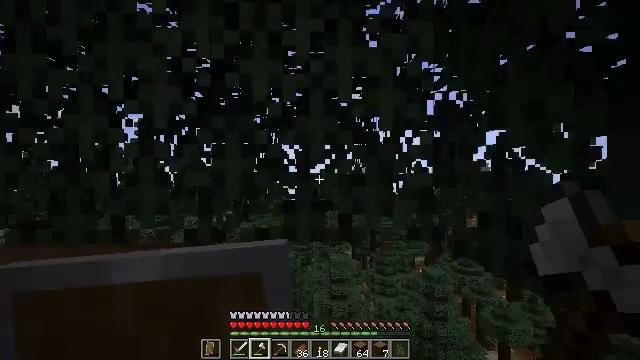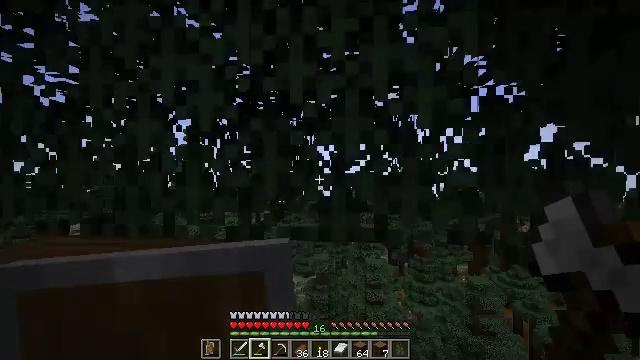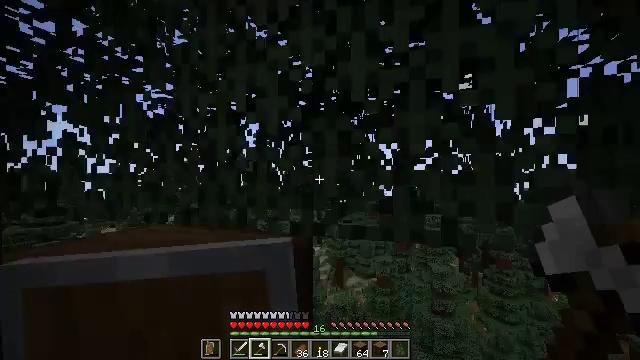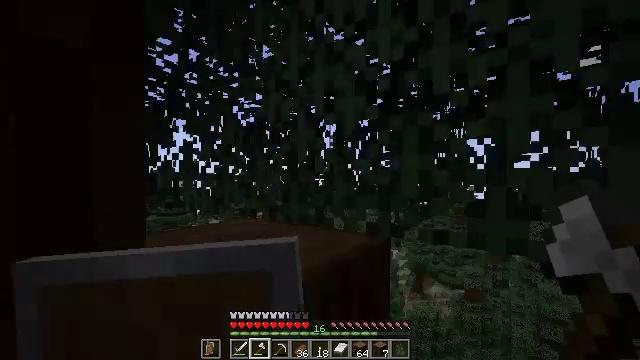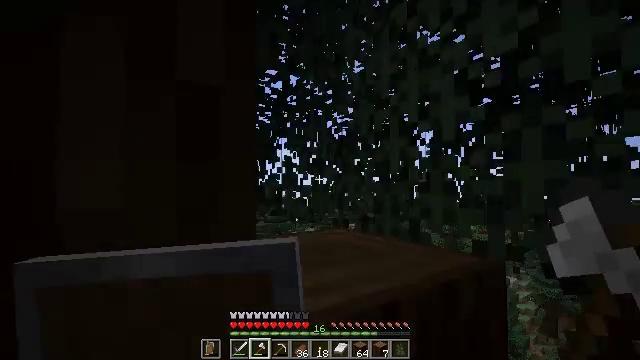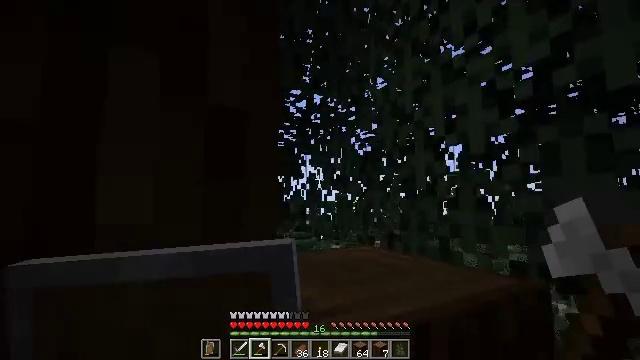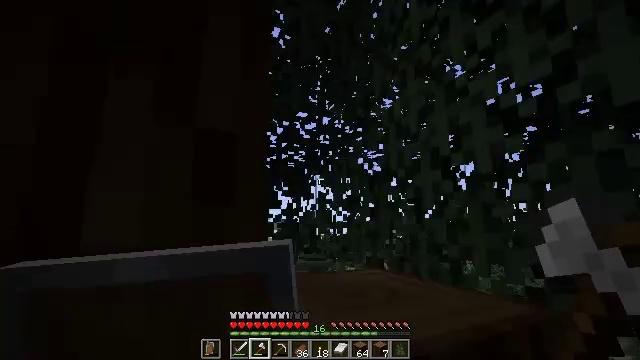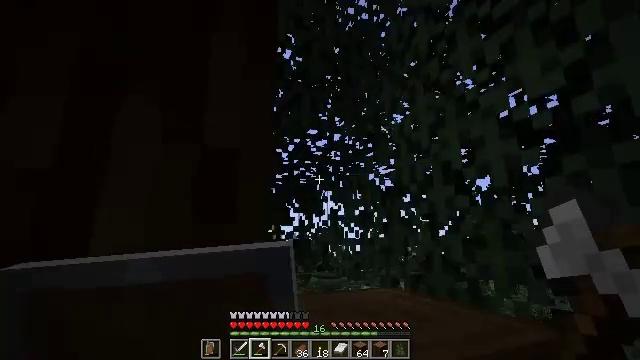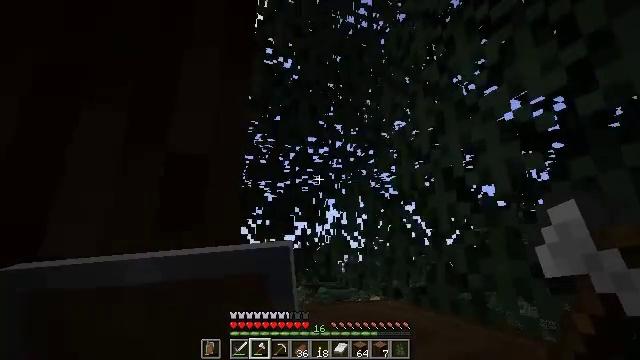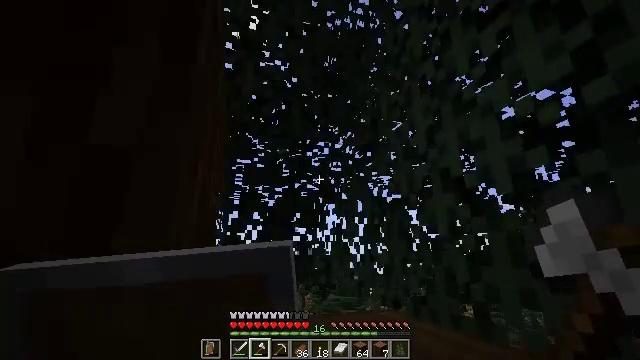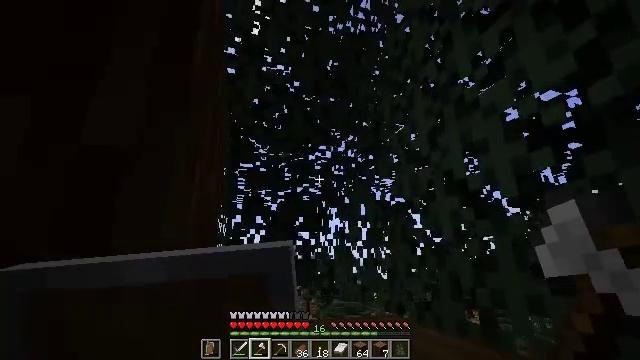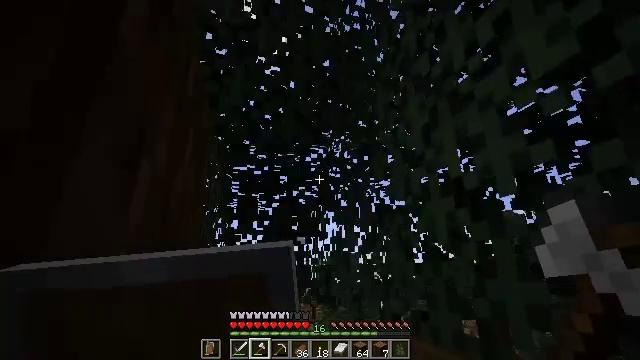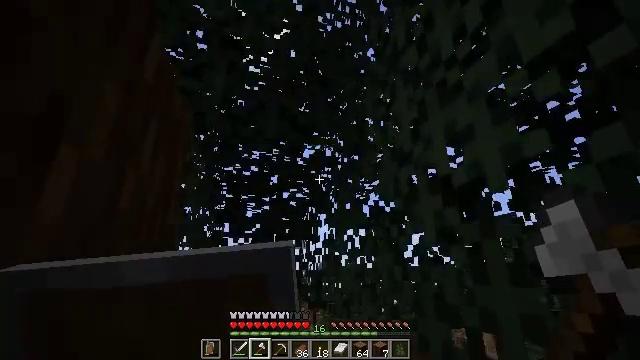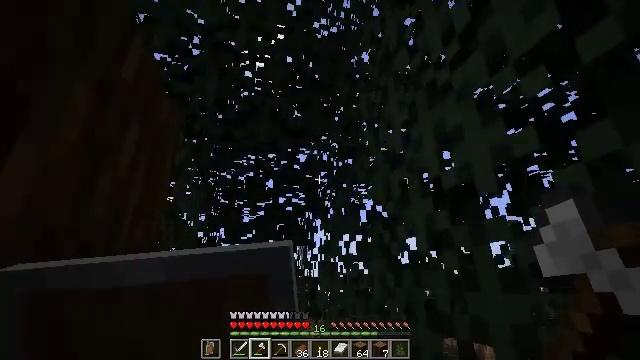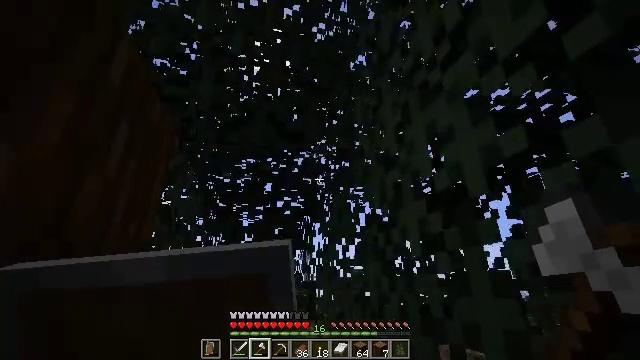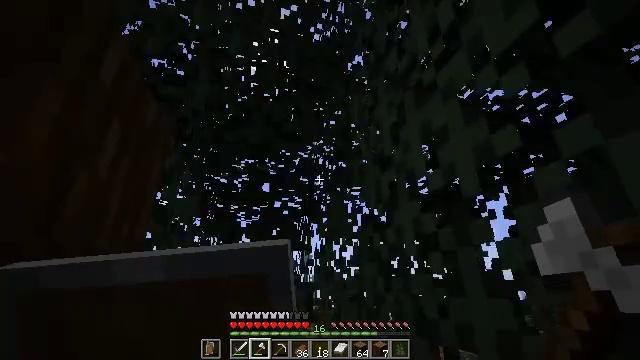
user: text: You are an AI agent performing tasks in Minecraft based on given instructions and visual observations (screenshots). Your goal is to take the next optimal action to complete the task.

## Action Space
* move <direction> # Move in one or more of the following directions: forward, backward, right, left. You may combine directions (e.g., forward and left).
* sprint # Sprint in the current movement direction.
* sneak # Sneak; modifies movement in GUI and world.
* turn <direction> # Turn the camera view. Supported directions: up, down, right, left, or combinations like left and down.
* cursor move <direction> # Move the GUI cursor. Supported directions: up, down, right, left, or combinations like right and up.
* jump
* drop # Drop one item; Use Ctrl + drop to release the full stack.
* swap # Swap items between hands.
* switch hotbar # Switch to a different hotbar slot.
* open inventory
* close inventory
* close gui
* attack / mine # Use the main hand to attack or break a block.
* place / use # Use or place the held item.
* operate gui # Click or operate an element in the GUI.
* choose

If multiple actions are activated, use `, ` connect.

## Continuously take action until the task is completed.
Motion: motion action
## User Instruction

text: Collect spruce leaves for landscaping.
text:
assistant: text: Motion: sneak, turn left
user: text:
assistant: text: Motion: sneak, turn left
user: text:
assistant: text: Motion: sneak, turn left
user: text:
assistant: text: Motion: sneak, turn left and up
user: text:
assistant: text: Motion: move right, sneak, turn left and up
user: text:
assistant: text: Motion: move right, sneak, turn left and up
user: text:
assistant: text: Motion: move forward and move right, sneak, turn left and up
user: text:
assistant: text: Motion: move forward and move right, sneak, turn left and up
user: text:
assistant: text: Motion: move forward and move right, sneak, turn left and up
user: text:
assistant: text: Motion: move forward and move right, sneak
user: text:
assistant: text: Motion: move forward and move right, sneak, turn left and up
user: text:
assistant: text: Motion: move forward and move right, sneak
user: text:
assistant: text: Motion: move forward, sneak, turn up
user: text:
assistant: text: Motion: move forward, sneak
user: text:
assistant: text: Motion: move forward, sneak
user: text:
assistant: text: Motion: move forward, turn left
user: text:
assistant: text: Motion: move forward, turn left and down
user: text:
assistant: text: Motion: move forward, turn left and down, jump
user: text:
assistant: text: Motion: move forward, turn left and down, jump
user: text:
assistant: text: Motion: move forward, turn left and down, jump
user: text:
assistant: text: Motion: move forward, jump
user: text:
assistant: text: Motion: move forward
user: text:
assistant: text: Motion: move forward
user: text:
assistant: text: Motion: move forward
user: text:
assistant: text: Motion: move forward, sneak, turn left
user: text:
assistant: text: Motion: move forward, sneak, turn left
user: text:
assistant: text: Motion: move forward, sneak, turn left and up
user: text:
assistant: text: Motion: move forward, sneak, turn left and up
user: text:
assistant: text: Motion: move forward, sneak, turn left and up
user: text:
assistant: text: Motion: move forward, sneak, turn left and up